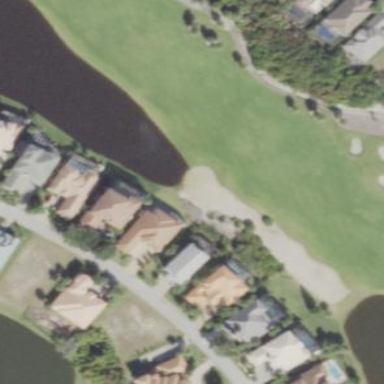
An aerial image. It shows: Sandy area is golf bunker.